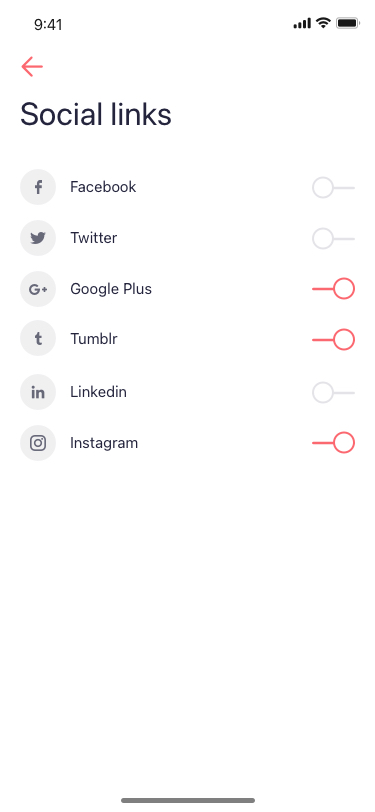
Text in this UI design:
Social links
Facebook
Twitter
Google Plus
Tumblr
Linkedin
Instagram